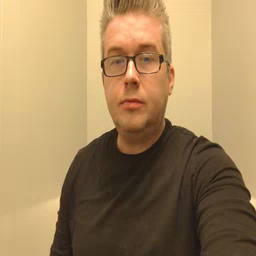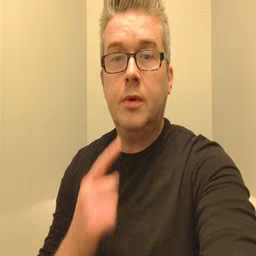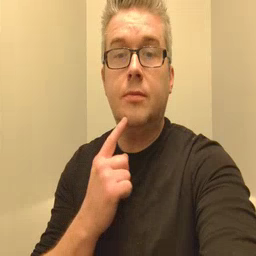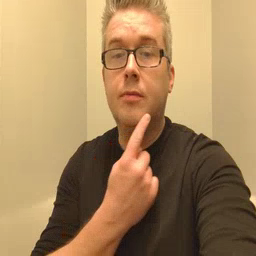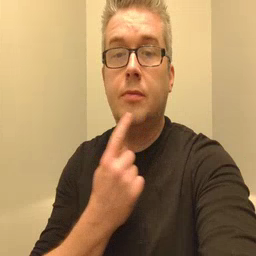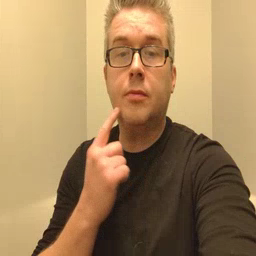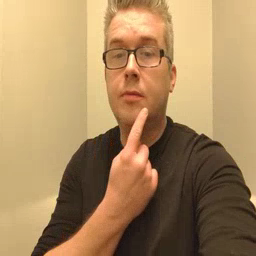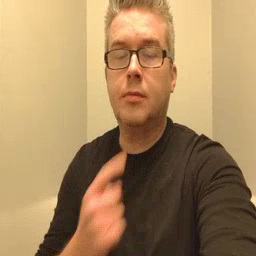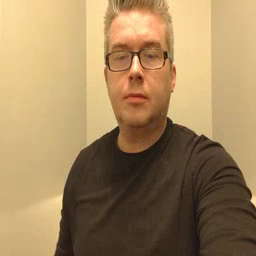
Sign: chin